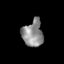
Tissue: skin
Cell type: Epithelial cells
Senescence score: 0.2406
Nuclear area (px): 529
Mean DAPI intensity: 141.83